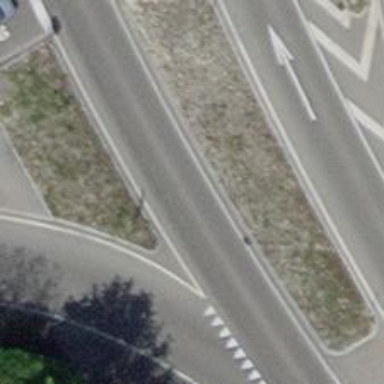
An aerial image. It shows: Secondary road with asphalt surface.